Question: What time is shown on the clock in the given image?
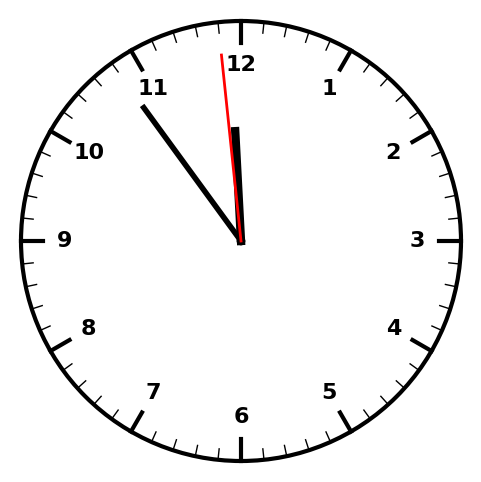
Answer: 11:53:59